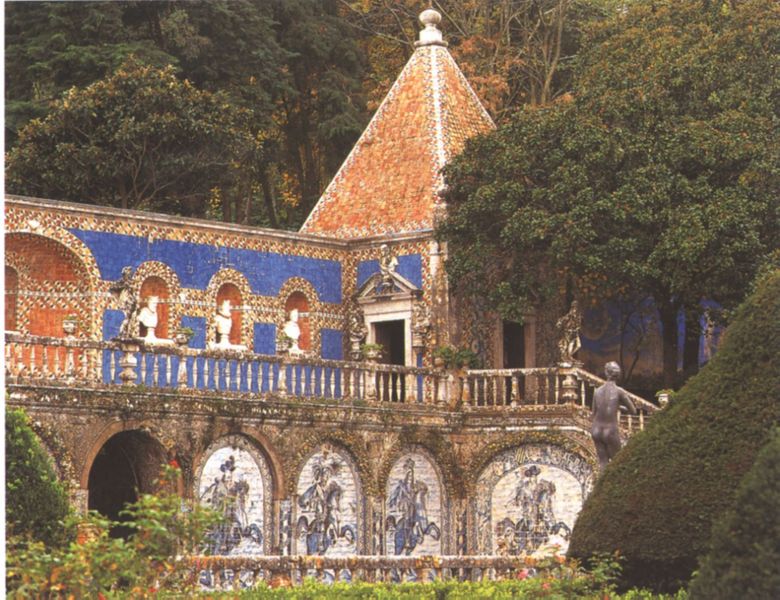
Titel: Palacio Fronteira
Standort: Benfica, Palacio Fronteira (EU - P)
Schlagwörter: akt, baum, blau, blätter, nackt, weiß, bäume, dreieck, grün, frau, orange, säulen, terasse, dach, gebäude, haus, park, rot, zaun, muster, alt, wand, spitze, stein, brücke, figur, wald, pferd, pferde, reiter, turm, garten, skulptur, statue, bogen, italien, mauer, ziegel, herbst, rundbogen, treppe, durchgang, geländer, tor, foto, fotografie, bögen, gang, nische, burg, balustrade, fliesen, kacheln, mosaik, ritter, gemäuer, statuen, apsis, rundbögen, gärten, tempel, konche, fließen, büsten, wandbild, majolika, aufnahme, nischen, alkoven, wandelgang, baluster, skultur, maier, byzantinisch, formschnitt